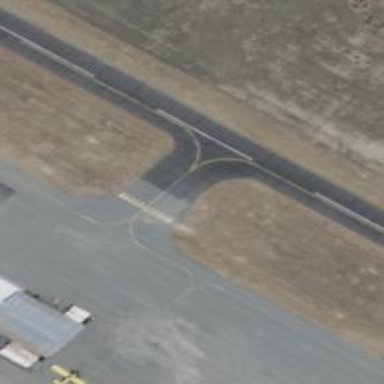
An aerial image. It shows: Taxiway at the airport with asphalt surface.